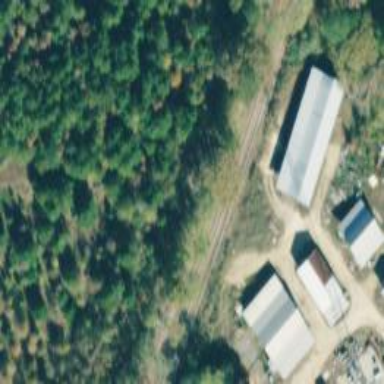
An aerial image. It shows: Railway siding for service.